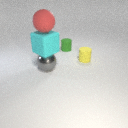
small green rubber cylinder to the left of small yellow rubber cylinder